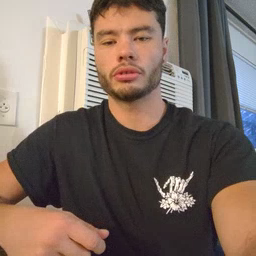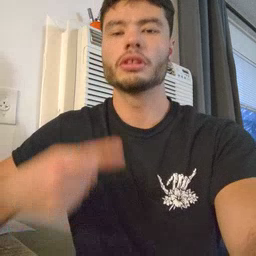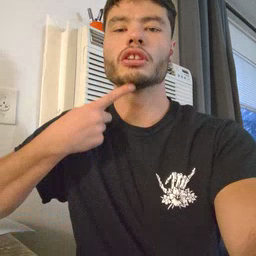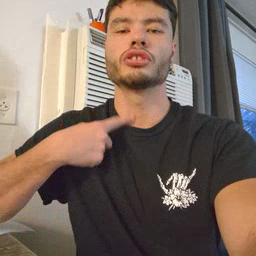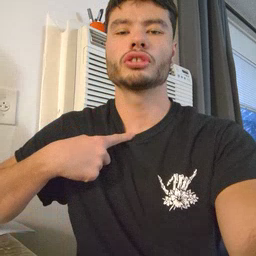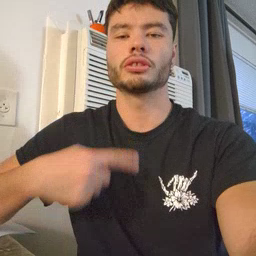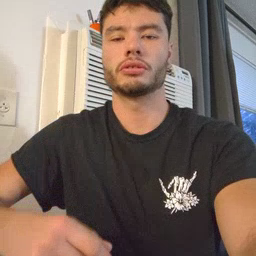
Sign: thirsty